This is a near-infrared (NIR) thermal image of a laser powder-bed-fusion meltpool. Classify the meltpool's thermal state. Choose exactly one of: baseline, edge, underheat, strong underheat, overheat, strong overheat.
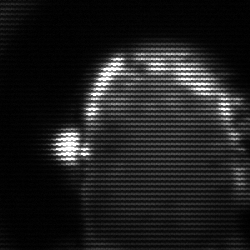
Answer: baseline